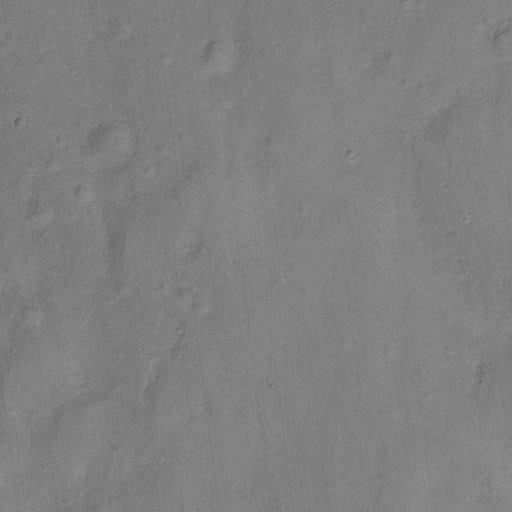
Classes present: Background